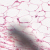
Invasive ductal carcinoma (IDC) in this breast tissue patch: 0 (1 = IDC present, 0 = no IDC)